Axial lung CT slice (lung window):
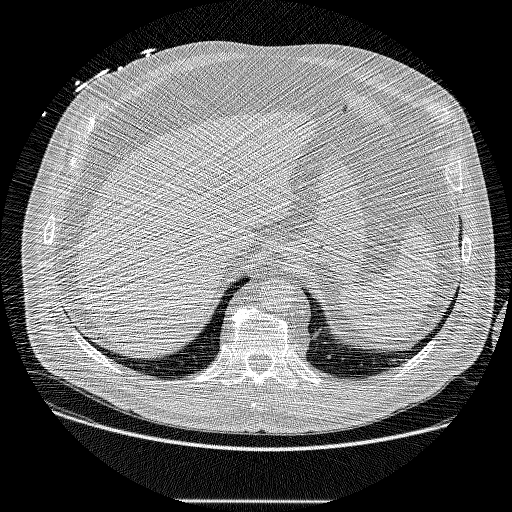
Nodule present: no